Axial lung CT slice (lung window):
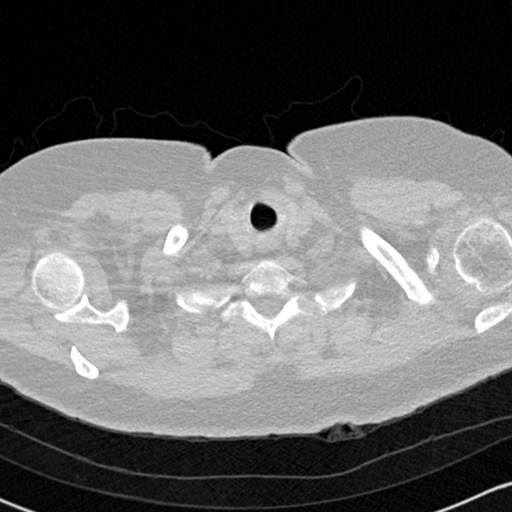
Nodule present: no